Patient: sex M, age 28
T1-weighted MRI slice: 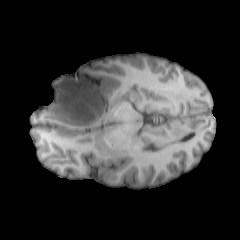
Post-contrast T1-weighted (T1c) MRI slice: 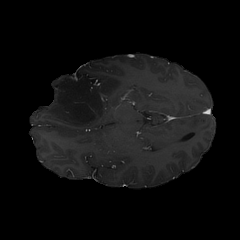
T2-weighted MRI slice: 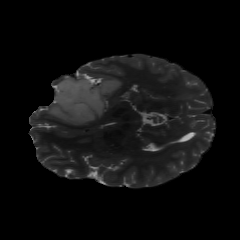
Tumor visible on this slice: yes
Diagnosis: Astrocytoma, IDH-mutant
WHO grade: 2